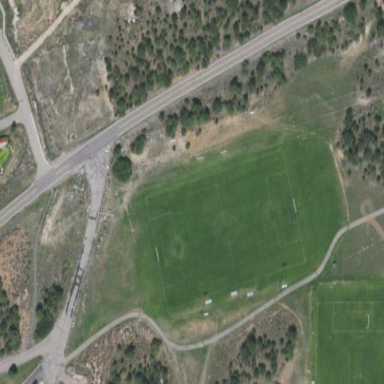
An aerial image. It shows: Soccer pitch designated for leisure and sports activities.